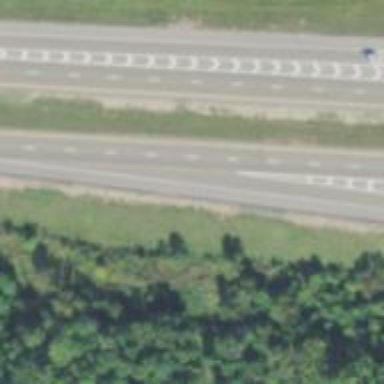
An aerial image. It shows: Motorway junction.